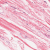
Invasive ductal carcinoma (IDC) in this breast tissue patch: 0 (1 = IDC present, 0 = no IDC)